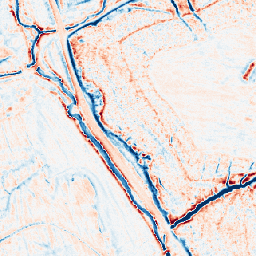
Category: edge_preserving
Decomposition family: anisotropic_diffusion
Decomposition parameters: iterations: 20
kappa: 30
gamma: 0.15
Upsampling method: area
Upsampling parameters: scale: 4
Upsampling scale: 4